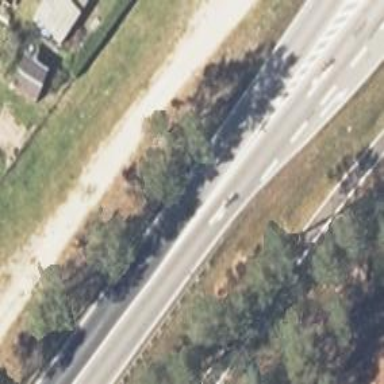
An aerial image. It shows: Primary road with asphalt surface.